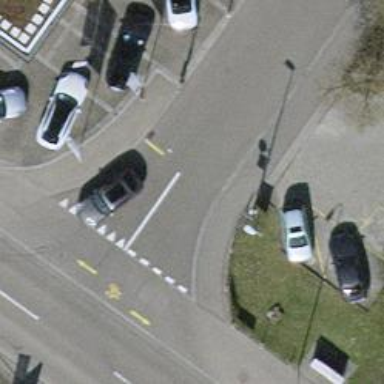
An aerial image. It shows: Public transport stop position.